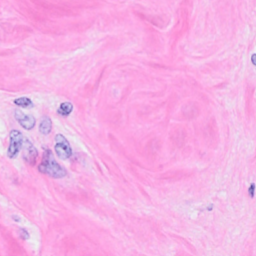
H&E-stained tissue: Breast